Question: I am working on VSTO Project. I need to detect the input focus in Excel vsto project.
I want to check whether focus is on excel cell or it is on other excel component like find dialog, document action pane or any other excel built-in dialog.
Is this possible to detect?

As shown in screen shot, I want to know whether input focus is set to excel cell or not?
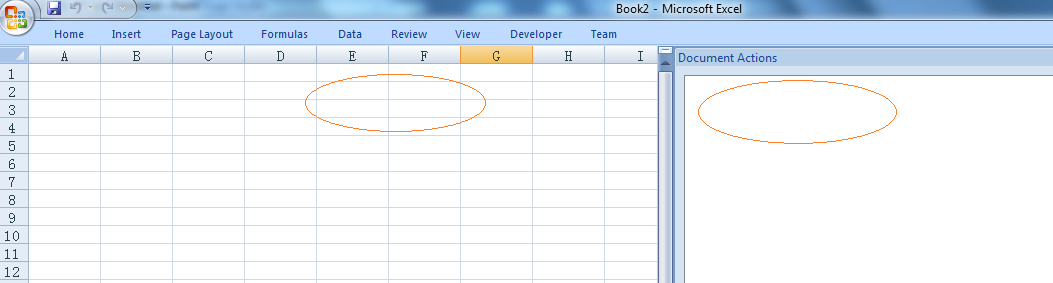
Answer: This will get the title of the active window (vba)
'''
Option Explicit
Private Declare Function GetActiveWindow Lib "User32.dll" () As Long
Private Declare Function GetWindowText Lib "user32" Alias "GetWindowTextA" _
(ByVal hWnd As Long, ByVal lpString As String, ByVal cch As Long) As Long
Function ActiveWindowName()
Dim hWnd As Long
Dim lngRet As Long
Dim strText As String
hWnd = GetActiveWindow()
strText = String(100, Chr(0))
lngRet = GetWindowText(hWnd, strText, 100)
ActiveWindowName=strText
End Function
'''
It will return the title on the active window, but I assume a length of 100 characters will be enough.
This code should give a function that returns the current title, and correctly adjust for length. (I currently do not have c# installed, so I can't test this):
'''
[DllImport("user32.dll")]
static extern IntPtr GetActiveWindow();
[DllImport("user32.dll", SetLastError=true, CharSet=CharSet.Auto)]
static extern int GetWindowTextLength(IntPtr hWnd);
[DllImport("user32.dll", CharSet = CharSet.Auto, SetLastError = true)]
static extern int GetWindowText(IntPtr hWnd, StringBuilder lpString, int nMaxCount);
public static string GetActiveWindowText()
{
IntPtr hWnd = GetActiveWindow();
// Allocate correct string length first
int length = GetWindowTextLength(hWnd);
StringBuilder sb = new StringBuilder(length + 1);
GetWindowText(hWnd, sb, sb.Capacity);
return sb.ToString();
}
'''
You should then be able to test the string to see what it contains. In the VBA example, entering '=ActiveWindowName()' into returns 'Microsoft Excel - Book1'